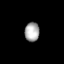
Tissue: lung
Cell type: Endothelial cells
Senescence score: 0.1528
Nuclear area (px): 277
Mean DAPI intensity: 168.126